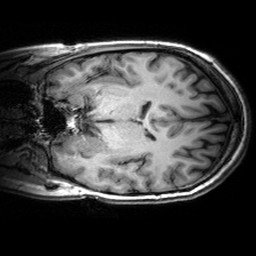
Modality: T1w
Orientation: coronal
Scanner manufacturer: siemens
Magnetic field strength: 3 T
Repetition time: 2.53 s
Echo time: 0.00299 s